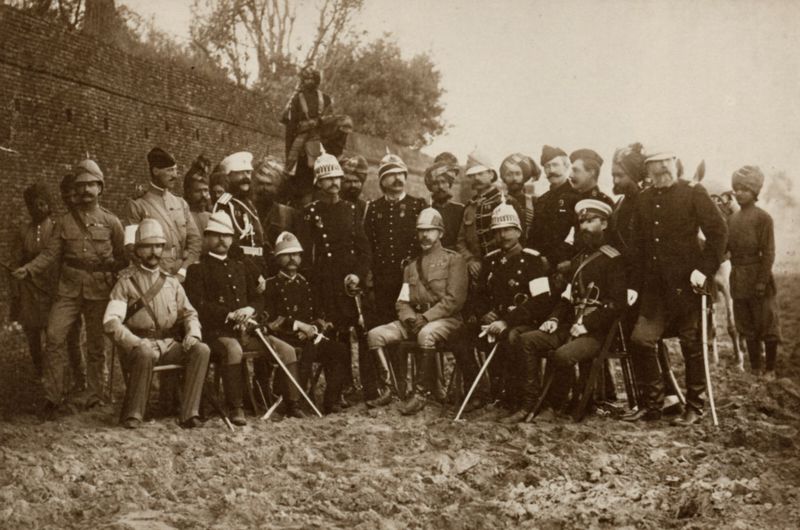
Titel: Ausländische Offiziere Beobachter, Panipat Manöver
Künstler: Raja Lala Deen Dayal
Schlagwörter: baum, gruppe, himmel, kampf, mann, weiß, wolken, bäume, frauen, landschaft, mädchen, sitzen, braun, frau, grau, hut, hüte, männer, schwarz, stuhl, stühle, gras, gürtel, rasen, wiese, wolke, haube, alt, bart, bärte, jacke, kappe, mütze, mützen, schnurrbart, wand, spitze, stehen, bildnis, porträt, feld, gräser, natur, land, sitzend, stehend, kind, england, knopf, kinder, bewölkt, jungen, acker, russland, mauer, ziegel, sepia, beobachter, krieg, schlacht, soldaten, atelier, junge, knöpfe, foto, fotografie, photographie, wände, neger, schwarze, orient, nach 1900, schwarz-weiss, militär, schwert, schwerter, säbel, uniform, uniformen, waffen, jacken, soldat, waffe, abzeichen, degen, helm, offizier, posieren, stiefel, hauben, frieden, gruppenbild, armee, photo, helme, backsteinmauer, mauern, gewehr, regiment, antik, reise, garde, kapitän, kaiserreich, russe, kreig, militärs, gewehre, russen, indien, turban, aufnahme, preußen, bismark, araber, imperialismus, kolonialismus, kolonie, turbane, offiziere, international, schwerz, schnurrbärte, fraune, andenken, friede, truppe, schießscharte, gruppenfoto, spitzhut, bajonett, pickelhaube, pickelhauben, weltkrieg, erster weltkrieg, mititär, bajonette, deutsches reich, inder, invalide, überlebende, kameraden, ebel, feldmarschall, brigade, sozialgeschichte, stocke, kriegsfotografie, pickelhelme, tropenhelm, hindus, chwarz wei, fotigraphie, gruppenfotografie, leutnat, offitiere, sturmhaube, sturmhauben, säbeln, uniformhelm, zwickelhaube, briten, scharz weiss, turman, militairgruppe, sodlaten, britische soldaten